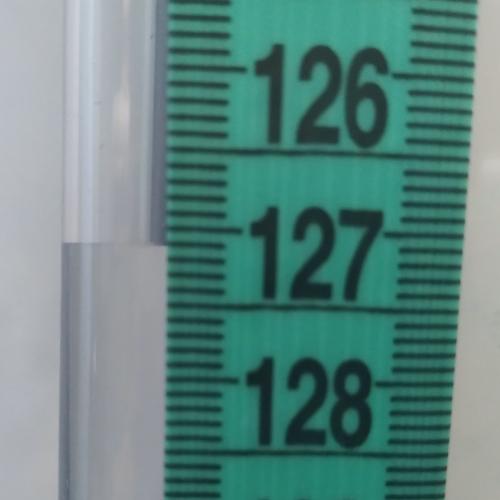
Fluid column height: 127.1 cm